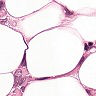
Metastatic tissue present: yes